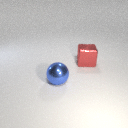
large blue metal sphere to the left of large red metal cube